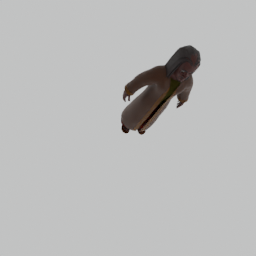
Label: people